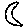
Label: moon